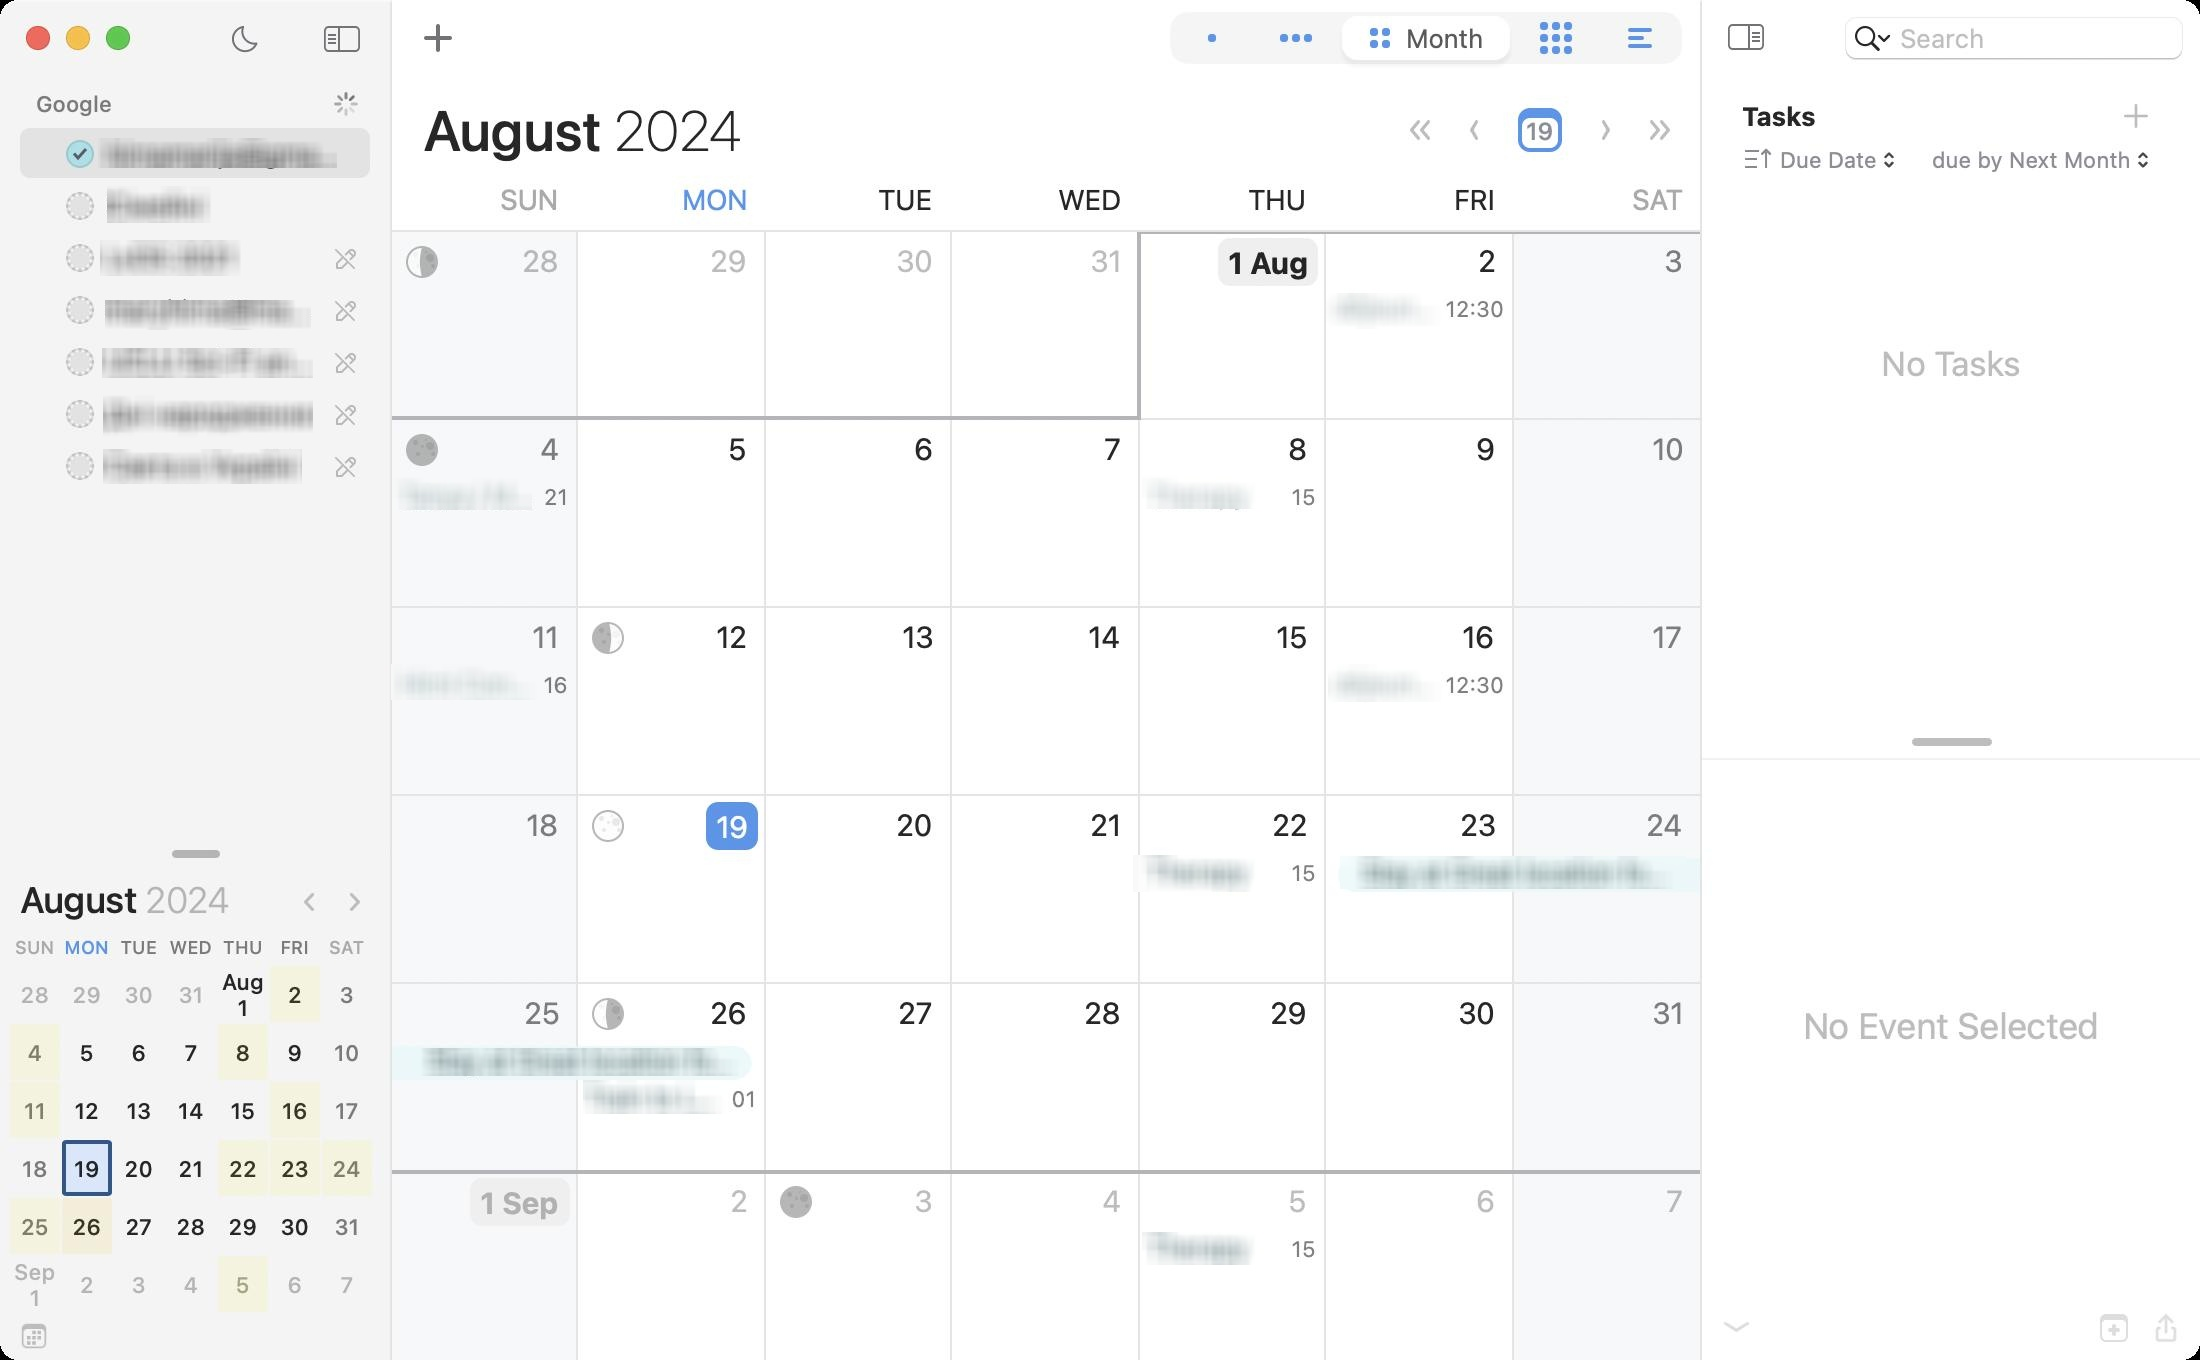
Accessibility tree:
{"name": "", "role": "AXWindow", "description": null, "role_description": "standard window", "value": null, "position": "206.00;170.00", "size": "1100;680", "children": [{"name": null, "role": "AXSplitGroup", "description": null, "role_description": "split group", "value": null, "position": "0.00;0.00", "size": "1100;680", "children": [{"name": "Hide_Mini_Months", "role": "AXButton", "description": "Hide Mini Months", "role_description": "button", "value": null, "position": "8.00;659.00", "size": "18;18", "children": []}, {"name": null, "role": "AXButton", "description": null, "role_description": "button", "value": null, "position": "27.00;659.00", "size": "16;18", "children": []}, {"name": null, "role": "AXSplitGroup", "description": null, "role_description": "split group", "value": null, "position": "0.00;38.00", "size": "195;618", "children": [{"name": null, "role": "AXScrollArea", "description": null, "role_description": "scroll area", "value": null, "position": "0.00;38.00", "size": "195;384", "children": [{"name": null, "role": "AXOutline", "description": null, "role_description": "outline", "value": null, "position": "0.00;38.00", "size": "195;384", "children": [{"name": null, "role": "AXRow", "description": null, "role_description": "outline row", "value": null, "position": "0.00;38.00", "size": "195;26", "children": [{"name": null, "role": "AXCell", "description": null, "role_description": "cell", "value": null, "position": "0.00;38.00", "size": "195;26", "children": [{"name": null, "role": "No role", "description": null, "role_description": null, "value": null, "position": "0.00;39.00", "size": "195;24", "children": []}, {"name": null, "role": "AXStaticText", "description": null, "role_description": "text", "value": "Google", "position": "16.00;43.00", "size": "48;18", "children": []}, {"name": null, "role": "AXBusyIndicator", "description": null, "role_description": "busy indicator", "value": true, "position": "167.00;46.00", "size": "12;12", "children": []}]}]}, {"name": null, "role": "AXRow", "description": null, "role_description": "outline row", "value": null, "position": "0.00;64.00", "size": "195;26", "children": [{"name": null, "role": "AXCell", "description": null, "role_description": "cell", "value": null, "position": "0.00;64.00", "size": "195;26", "children": [{"name": "Calendar_Checkbox:_hirnamarija@gmail.com", "role": "AXCheckBox", "description": "Calendar Checkbox: hirnamarija@gmail.com", "role_description": "checkbox", "value": null, "position": "31.00;65.00", "size": "18;24", "children": []}, {"name": null, "role": "AXTextField", "description": null, "role_description": "text field", "value": "hirnamarija@gmail.com", "position": "51.00;69.00", "size": "122;16", "children": []}]}]}, {"name": null, "role": "AXRow", "description": null, "role_description": "outline row", "value": null, "position": "0.00;90.00", "size": "195;26", "children": [{"name": null, "role": "AXCell", "description": null, "role_description": "cell", "value": null, "position": "0.00;90.00", "size": "195;26", "children": [{"name": "Calendar_Checkbox:_Сімейні", "role": "AXCheckBox", "description": "Calendar Checkbox: Сімейні", "role_description": "checkbox", "value": null, "position": "31.00;91.00", "size": "18;24", "children": []}, {"name": null, "role": "AXStaticText", "description": null, "role_description": "text", "value": "Сімейні", "position": "51.00;94.50", "size": "122;17", "children": []}]}]}, {"name": null, "role": "AXRow", "description": null, "role_description": "outline row", "value": null, "position": "0.00;116.00", "size": "195;26", "children": [{"name": null, "role": "AXCell", "description": null, "role_description": "cell", "value": null, "position": "0.00;116.00", "size": "195;26", "children": [{"name": "Calendar_Checkbox:_LvDS_2021", "role": "AXCheckBox", "description": "Calendar Checkbox: LvDS 2021", "role_description": "checkbox", "value": null, "position": "31.00;117.00", "size": "18;24", "children": []}, {"name": null, "role": "AXStaticText", "description": null, "role_description": "text", "value": "LvDS 2021", "position": "51.00;120.50", "size": "109;17", "children": []}, {"name": "", "role": "AXButton", "description": null, "role_description": "button", "value": null, "position": "166.00;122.50", "size": "13;13", "children": []}]}]}, {"name": null, "role": "AXRow", "description": null, "role_description": "outline row", "value": null, "position": "0.00;142.00", "size": "195;26", "children": [{"name": null, "role": "AXCell", "description": null, "role_description": "cell", "value": null, "position": "0.00;142.00", "size": "195;26", "children": [{"name": "Calendar_Checkbox:_[username]@[company].com", "role": "AXCheckBox", "description": "Calendar Checkbox: [username]@[company].com", "role_description": "checkbox", "value": null, "position": "31.00;143.00", "size": "18;24", "children": []}, {"name": null, "role": "AXStaticText", "description": null, "role_description": "text", "value": "[username]@[company].com", "position": "51.00;146.50", "size": "109;17", "children": []}, {"name": "", "role": "AXButton", "description": null, "role_description": "button", "value": null, "position": "166.00;148.50", "size": "13;13", "children": []}]}]}, {"name": null, "role": "AXRow", "description": null, "role_description": "outline row", "value": null, "position": "0.00;168.00", "size": "195;26", "children": [{"name": null, "role": "AXCell", "description": null, "role_description": "cell", "value": null, "position": "0.00;168.00", "size": "195;26", "children": [{"name": "Calendar_Checkbox:_UCLU_Sci-Fi_and_Fantasy_Society_Events", "role": "AXCheckBox", "description": "Calendar Checkbox: UCLU Sci-Fi and Fantasy Society Events", "role_description": "checkbox", "value": null, "position": "31.00;169.00", "size": "18;24", "children": []}, {"name": null, "role": "AXStaticText", "description": null, "role_description": "text", "value": "UCLU Sci-Fi and Fantasy Society Events", "position": "51.00;172.50", "size": "109;17", "children": []}, {"name": "", "role": "AXButton", "description": null, "role_description": "button", "value": null, "position": "166.00;174.50", "size": "13;13", "children": []}]}]}, {"name": null, "role": "AXRow", "description": null, "role_description": "outline row", "value": null, "position": "0.00;194.00", "size": "195;26", "children": [{"name": null, "role": "AXCell", "description": null, "role_description": "cell", "value": null, "position": "0.00;194.00", "size": "195;26", "children": [{"name": "Calendar_Checkbox:_Дні_народження", "role": "AXCheckBox", "description": "Calendar Checkbox: Дні народження", "role_description": "checkbox", "value": null, "position": "31.00;195.00", "size": "18;24", "children": []}, {"name": null, "role": "AXStaticText", "description": null, "role_description": "text", "value": "Дні народження", "position": "51.00;198.50", "size": "109;17", "children": []}, {"name": "", "role": "AXButton", "description": null, "role_description": "button", "value": null, "position": "166.00;200.50", "size": "13;13", "children": []}]}]}, {"name": null, "role": "AXRow", "description": null, "role_description": "outline row", "value": null, "position": "0.00;220.00", "size": "195;26", "children": [{"name": null, "role": "AXCell", "description": null, "role_description": "cell", "value": null, "position": "0.00;220.00", "size": "195;26", "children": [{"name": "Calendar_Checkbox:_Свята_в_Україні", "role": "AXCheckBox", "description": "Calendar Checkbox: Свята в Україні", "role_description": "checkbox", "value": null, "position": "31.00;221.00", "size": "18;24", "children": []}, {"name": null, "role": "AXStaticText", "description": null, "role_description": "text", "value": "Свята в Україні", "position": "51.00;224.50", "size": "109;17", "children": []}, {"name": "", "role": "AXButton", "description": null, "role_description": "button", "value": null, "position": "166.00;226.50", "size": "13;13", "children": []}]}]}, {"name": null, "role": "AXColumn", "description": null, "role_description": "column", "value": null, "position": "0.00;38.00", "size": "195;384", "children": []}]}]}, {"name": null, "role": "AXImage", "description": "", "role_description": "image", "value": null, "position": "0.00;38.00", "size": "195;2", "children": []}, {"name": null, "role": "AXButton", "description": null, "role_description": "button", "value": null, "position": "88.50;38.00", "size": "18;16", "children": []}, {"name": null, "role": "AXButton", "description": null, "role_description": "button", "value": null, "position": "88.50;406.00", "size": "18;16", "children": []}, {"name": null, "role": "AXSplitter", "description": null, "role_description": "splitter", "value": 384.0, "position": "0.00;422.00", "size": "195;12", "children": []}, {"name": null, "role": "AXButton", "description": null, "role_description": "button", "value": null, "position": "123.00;441.00", "size": "20;20", "children": []}, {"name": "Previous_Month", "role": "AXButton", "description": "Previous Month", "role_description": "button", "value": null, "position": "145.00;441.00", "size": "20;20", "children": []}, {"name": "Next_Month", "role": "AXButton", "description": "Next Month", "role_description": "button", "value": null, "position": "167.00;441.00", "size": "20;20", "children": []}, {"name": null, "role": "AXStaticText", "description": null, "role_description": "text", "value": "August 2024", "position": "8.00;439.50", "size": "110;23", "children": []}]}, {"name": null, "role": "AXSplitter", "description": null, "role_description": "splitter", "value": 195.0, "position": "195.00;38.00", "size": "1;642", "children": []}, {"name": null, "role": "AXSplitGroup", "description": null, "role_description": "split group", "value": null, "position": "196.00;0.00", "size": "904;680", "children": [{"name": null, "role": "AXGroup", "description": "Calendar Grid Container", "role_description": "group", "value": null, "position": "196.00;38.00", "size": "654;642", "children": [{"name": null, "role": "AXStaticText", "description": null, "role_description": "text", "value": "August 2024", "position": "212.00;48.50", "size": "478;33", "children": []}, {"name": "Previous_Range", "role": "AXButton", "description": "Previous Range", "role_description": "button", "value": null, "position": "698.00;51.00", "size": "24;28", "children": []}, {"name": "Previous_Increment", "role": "AXButton", "description": "Previous Increment", "role_description": "button", "value": null, "position": "724.00;51.00", "size": "24;28", "children": []}, {"name": "Today", "role": "AXButton", "description": "Today", "role_description": "button", "value": null, "position": "750.00;51.00", "size": "40;28", "children": []}, {"name": "Next_increment", "role": "AXButton", "description": "Next increment", "role_description": "button", "value": null, "position": "792.00;51.00", "size": "24;28", "children": []}, {"name": "Next_Range", "role": "AXButton", "description": "Next Range", "role_description": "button", "value": null, "position": "818.00;51.00", "size": "24;28", "children": []}, {"name": null, "role": "AXScrollArea", "description": null, "role_description": "scroll area", "value": null, "position": "196.00;116.00", "size": "654;564", "children": [{"name": null, "role": "AXScrollBar", "description": null, "role_description": "scroll bar", "value": 0.5028359950118669, "position": "850.00;116.00", "size": "0;564", "children": [{"name": null, "role": "AXValueIndicator", "description": null, "role_description": "value indicator", "value": 0.5028359950118669, "position": "838.00;386.50", "size": "12;26", "children": []}, {"name": null, "role": "AXButton", "description": null, "role_description": "increment arrow button", "value": null, "position": "850.00;116.00", "size": "0;0", "children": []}, {"name": null, "role": "AXButton", "description": null, "role_description": "decrement arrow button", "value": null, "position": "850.00;116.00", "size": "0;0", "children": []}, {"name": null, "role": "AXButton", "description": null, "role_description": "increment page button", "value": null, "position": "838.00;413.00", "size": "12;267", "children": []}, {"name": null, "role": "AXButton", "description": null, "role_description": "decrement page button", "value": null, "position": "838.00;116.00", "size": "12;270", "children": []}]}]}]}, {"name": null, "role": "AXSplitter", "description": null, "role_description": "splitter", "value": 654.0, "position": "850.00;38.00", "size": "1;642", "children": []}, {"name": null, "role": "AXSplitGroup", "description": null, "role_description": "split group", "value": null, "position": "851.00;38.00", "size": "249;642", "children": [{"name": null, "role": "AXStaticText", "description": null, "role_description": "text", "value": "Tasks", "position": "869.00;50.00", "size": "41;16", "children": []}, {"name": "New_Task", "role": "AXButton", "description": "New Task", "role_description": "button", "value": null, "position": "1056.00;46.00", "size": "24;24", "children": []}, {"name": null, "role": "AXImage", "description": "sort desc", "role_description": "image", "value": null, "position": "871.00;72.00", "size": "16;16", "children": []}, {"name": null, "role": "AXPopUpButton", "description": null, "role_description": "pop up button", "value": "Sort by Due Date", "position": "882.00;73.00", "size": "71;14", "children": []}, {"name": null, "role": "AXPopUpButton", "description": null, "role_description": "pop up button", "value": "Show dated Tasks", "position": "958.00;73.00", "size": "122;14", "children": []}, {"name": null, "role": "AXScrollArea", "description": null, "role_description": "scroll area", "value": null, "position": "851.00;97.00", "size": "249;267", "children": [{"name": null, "role": "AXTable", "description": null, "role_description": "table", "value": null, "position": "851.00;97.00", "size": "249;267", "children": [{"name": null, "role": "AXColumn", "description": null, "role_description": "column", "value": null, "position": "851.00;97.00", "size": "249;267", "children": []}]}]}, {"name": null, "role": "AXButton", "description": null, "role_description": "button", "value": null, "position": "966.50;97.00", "size": "18;16", "children": []}, {"name": null, "role": "AXButton", "description": null, "role_description": "button", "value": null, "position": "966.50;348.00", "size": "18;16", "children": []}, {"name": null, "role": "AXStaticText", "description": null, "role_description": "text", "value": "No Tasks", "position": "859.00;172.00", "size": "233;22", "children": []}, {"name": null, "role": "AXSplitter", "description": null, "role_description": "splitter", "value": 326.0, "position": "851.00;364.00", "size": "249;16", "children": []}, {"name": "Toggle_Info_Panel", "role": "AXButton", "description": "Toggle Info Panel", "role_description": "button", "value": null, "position": "859.00;655.00", "size": "18;18", "children": []}, {"name": "Share_Event", "role": "AXButton", "description": "Share Event", "role_description": "button", "value": null, "position": "1074.00;655.00", "size": "18;18", "children": []}, {"name": "Insert_Date_&_Time", "role": "AXButton", "description": "Insert Date & Time", "role_description": "button", "value": null, "position": "1048.00;655.00", "size": "18;18", "children": []}, {"name": null, "role": "AXImage", "description": "", "role_description": "image", "value": null, "position": "851.00;380.00", "size": "249;2", "children": []}, {"name": null, "role": "AXButton", "description": null, "role_description": "button", "value": null, "position": "966.50;380.00", "size": "18;16", "children": []}, {"name": null, "role": "AXButton", "description": null, "role_description": "button", "value": null, "position": "966.50;632.00", "size": "18;16", "children": []}, {"name": null, "role": "AXStaticText", "description": null, "role_description": "text", "value": "No Event Selected", "position": "897.00;502.50", "size": "157;23", "children": []}]}]}, {"name": null, "role": "AXSplitter", "description": null, "role_description": "splitter", "value": 904.0, "position": "1100.00;38.00", "size": "1;642", "children": []}]}, {"name": null, "role": "AXToolbar", "description": null, "role_description": "toolbar", "value": null, "position": "0.00;0.00", "size": "1100;38", "children": []}, {"name": null, "role": "AXButton", "description": null, "role_description": "button", "value": null, "position": "110.00;6.00", "size": "24;26", "children": []}, {"name": null, "role": "AXButton", "description": null, "role_description": "button", "value": null, "position": "135.00;6.00", "size": "16;26", "children": []}, {"name": null, "role": "AXButton", "description": null, "role_description": "button", "value": null, "position": "155.00;6.00", "size": "32;26", "children": []}, {"name": "Quick_Add", "role": "AXButton", "description": "Quick Add", "role_description": "button", "value": null, "position": "203.00;6.00", "size": "32;26", "children": []}, {"name": null, "role": "AXStaticText", "description": null, "role_description": "text", "value": "", "position": "239.00;11.00", "size": "0;16", "children": []}, {"name": null, "role": "AXTextField", "description": null, "role_description": "search text field", "value": "", "position": "922.00;8.00", "size": "170;22", "children": [{"name": "", "role": "AXButton", "description": null, "role_description": "button", "value": null, "position": "924.00;8.00", "size": "25;22", "children": []}]}, {"name": null, "role": "AXButton", "description": null, "role_description": "button", "value": null, "position": "857.00;6.00", "size": "32;26", "children": []}, {"name": null, "role": "AXButton", "description": null, "role_description": "button", "value": null, "position": "890.00;6.00", "size": "16;26", "children": []}, {"name": null, "role": "AXGroup", "description": null, "role_description": "group", "value": null, "position": "585.00;6.00", "size": "256;26", "children": [{"name": "Day", "role": "AXButton", "description": "Day", "role_description": "button", "value": "Day", "position": "585.00;6.00", "size": "42;26", "children": []}, {"name": "Week", "role": "AXButton", "description": "Week", "role_description": "button", "value": "Week", "position": "627.00;6.00", "size": "42;26", "children": []}, {"name": "Month", "role": "AXButton", "description": "Month", "role_description": "button", "value": "Month", "position": "669.00;6.00", "size": "88;26", "children": []}, {"name": "Year", "role": "AXButton", "description": "Year", "role_description": "button", "value": "Year", "position": "757.00;6.00", "size": "42;26", "children": []}, {"name": "List", "role": "AXButton", "description": "List", "role_description": "button", "value": "List", "position": "799.00;6.00", "size": "42;26", "children": []}]}, {"name": null, "role": "AXButton", "description": null, "role_description": "close button", "value": null, "position": "12.00;11.00", "size": "14;16", "children": []}, {"name": null, "role": "AXButton", "description": null, "role_description": "full screen button", "value": null, "position": "52.00;11.00", "size": "14;16", "children": [{"name": null, "role": "AXGroup", "description": null, "role_description": "group", "value": null, "position": "52.00;11.00", "size": "14;16", "children": []}]}, {"name": null, "role": "AXButton", "description": null, "role_description": "minimize button", "value": null, "position": "32.00;11.00", "size": "14;16", "children": []}]}